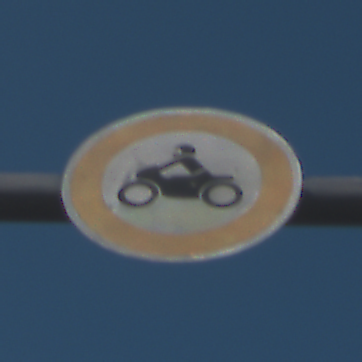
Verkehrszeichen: VerbotKraftraeder
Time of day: MorningAfternoon
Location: Outdoor (Urban)
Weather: Clear
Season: NotSpecified
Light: Natural